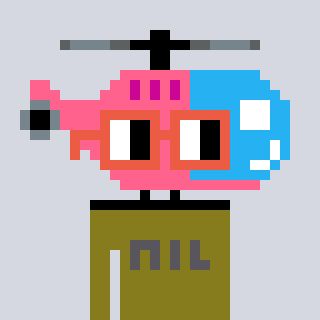
a pixel art character with square orange glasses, a helicopter-shaped head and a gunk-colored body on a cool background